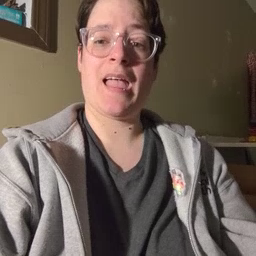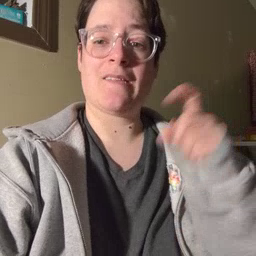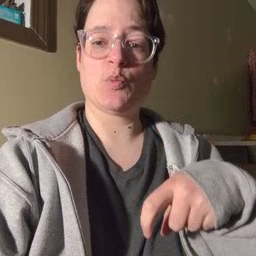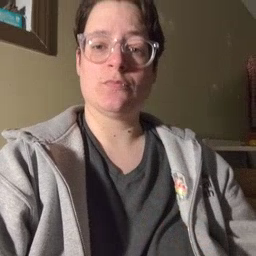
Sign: have